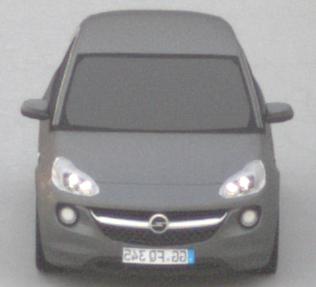
Make: Opel
Model: ADAM 1.2
Detailed model: ADAM
Model produced from: 2013/01
Model produced until: 2014/11
Doors: 3
Color: gray
Road condition: dry road
Daytime: sunrise or sunset
Contrast: low contrast